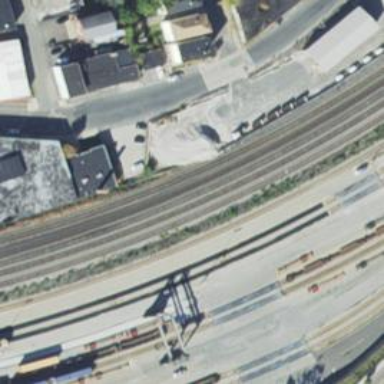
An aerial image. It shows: Rail spur service.